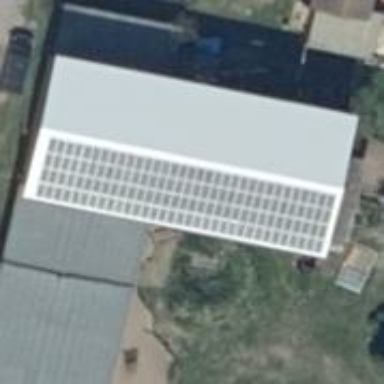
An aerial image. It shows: Small solar photovoltaic panel generator is producing electricity.